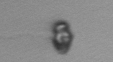
Label: Heterocapsa_rotundata